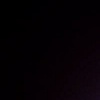
Label: space